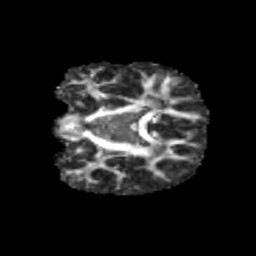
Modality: FA
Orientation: coronal
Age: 12
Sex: male
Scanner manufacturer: siemens
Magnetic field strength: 3 T
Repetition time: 3.8 s
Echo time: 0.07 s